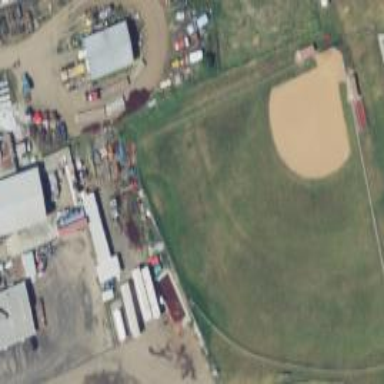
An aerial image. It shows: Baseball pitch for leisure land.